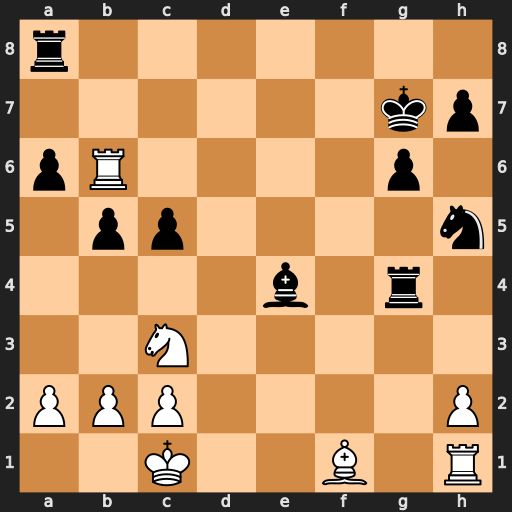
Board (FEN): r7/6kp/pR4p1/1pp4n/4b1r1/2N5/PPP4P/2K2B1R
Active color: w
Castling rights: -
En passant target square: -
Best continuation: Nxe4 Rxe4 Bg2 Ree8 Bxa8